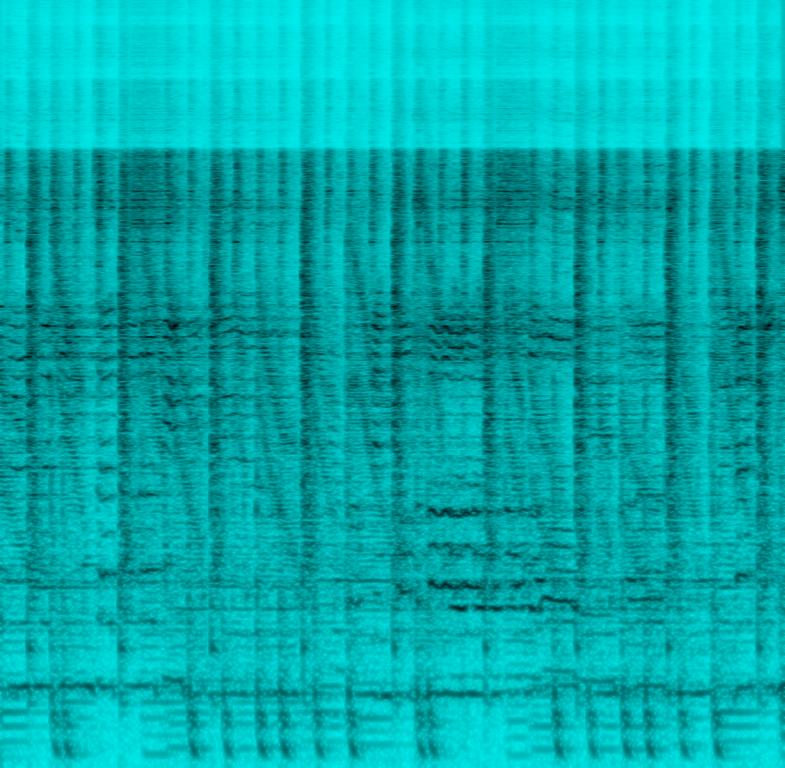
This is a DJ freestyle performance with old-school and latin house influences. There is a female vocalist singing melodically with an 80s pop feel. A fuzzy synth bass is playing a groovy bass line. In the rhythmic background, there is an electronic drum beat with a 909-like sound. The atmosphere is eccentric and the sound is modern. This performance could be played at nightclubs or dance clubs.